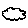
Label: cloud